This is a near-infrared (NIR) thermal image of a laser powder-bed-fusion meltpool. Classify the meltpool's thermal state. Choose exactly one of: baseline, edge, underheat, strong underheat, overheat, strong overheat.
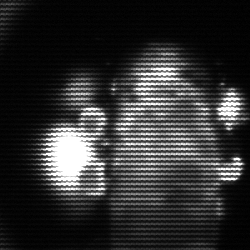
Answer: strong underheat